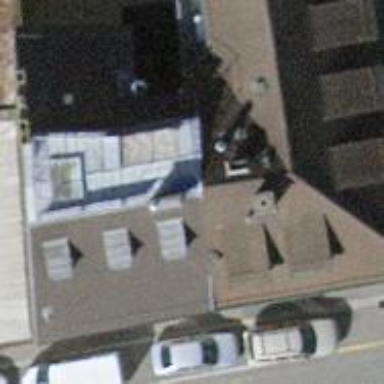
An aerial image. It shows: Gabled building with gray roof oriented across. The building itself is snow-colored.